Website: lowes
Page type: newsletter-management
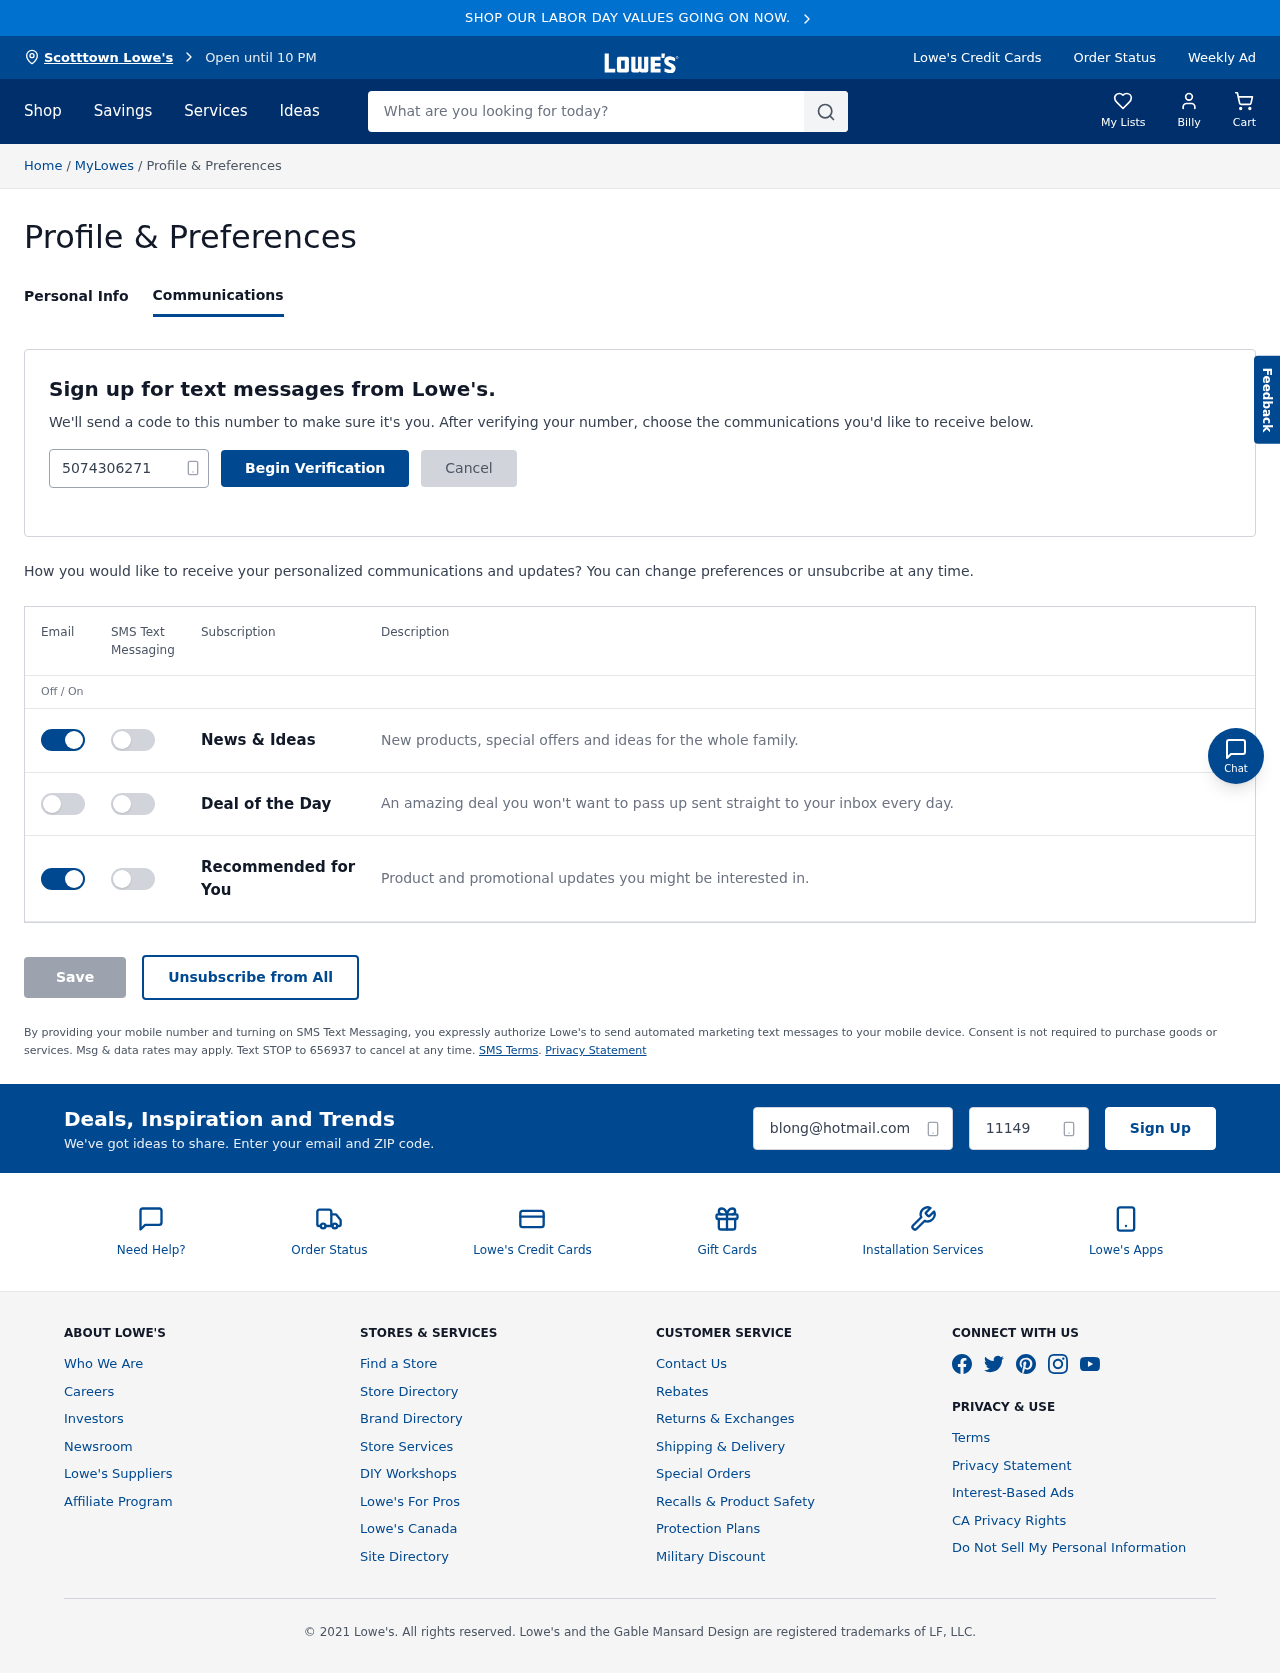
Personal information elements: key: PII_CITY
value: Scotttown Lowe's
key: PII_EMAIL
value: blong@hotmail.com
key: PII_FIRSTNAME
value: Billy
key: PII_PHONE
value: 5074306271
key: PII_POSTCODE
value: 11149
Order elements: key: ORDER_NUM_ITEMS
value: Cart
Search elements: key: HEADER_SEARCH
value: What are you looking for today?